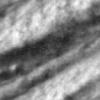
Label: no_change